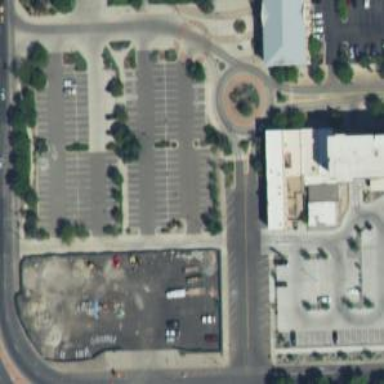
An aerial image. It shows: Parking space is available.